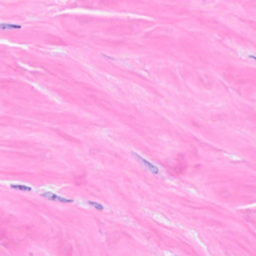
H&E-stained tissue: Breast